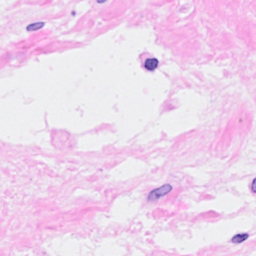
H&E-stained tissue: Breast